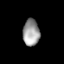
Tissue: lung
Cell type: Epithelial cells
Senescence score: 0.162
Nuclear area (px): 434
Mean DAPI intensity: 156.101